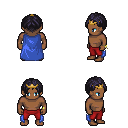
a pixel art fantasy rpg character, male body template, human, dark skin, blue cape, red pants, raven parted hairstyle, gold tiara, bracelets, four views (front, back, left, right), 2x2 character sprite sheet, small pixel art, hard edges, no anti-aliasing